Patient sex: F
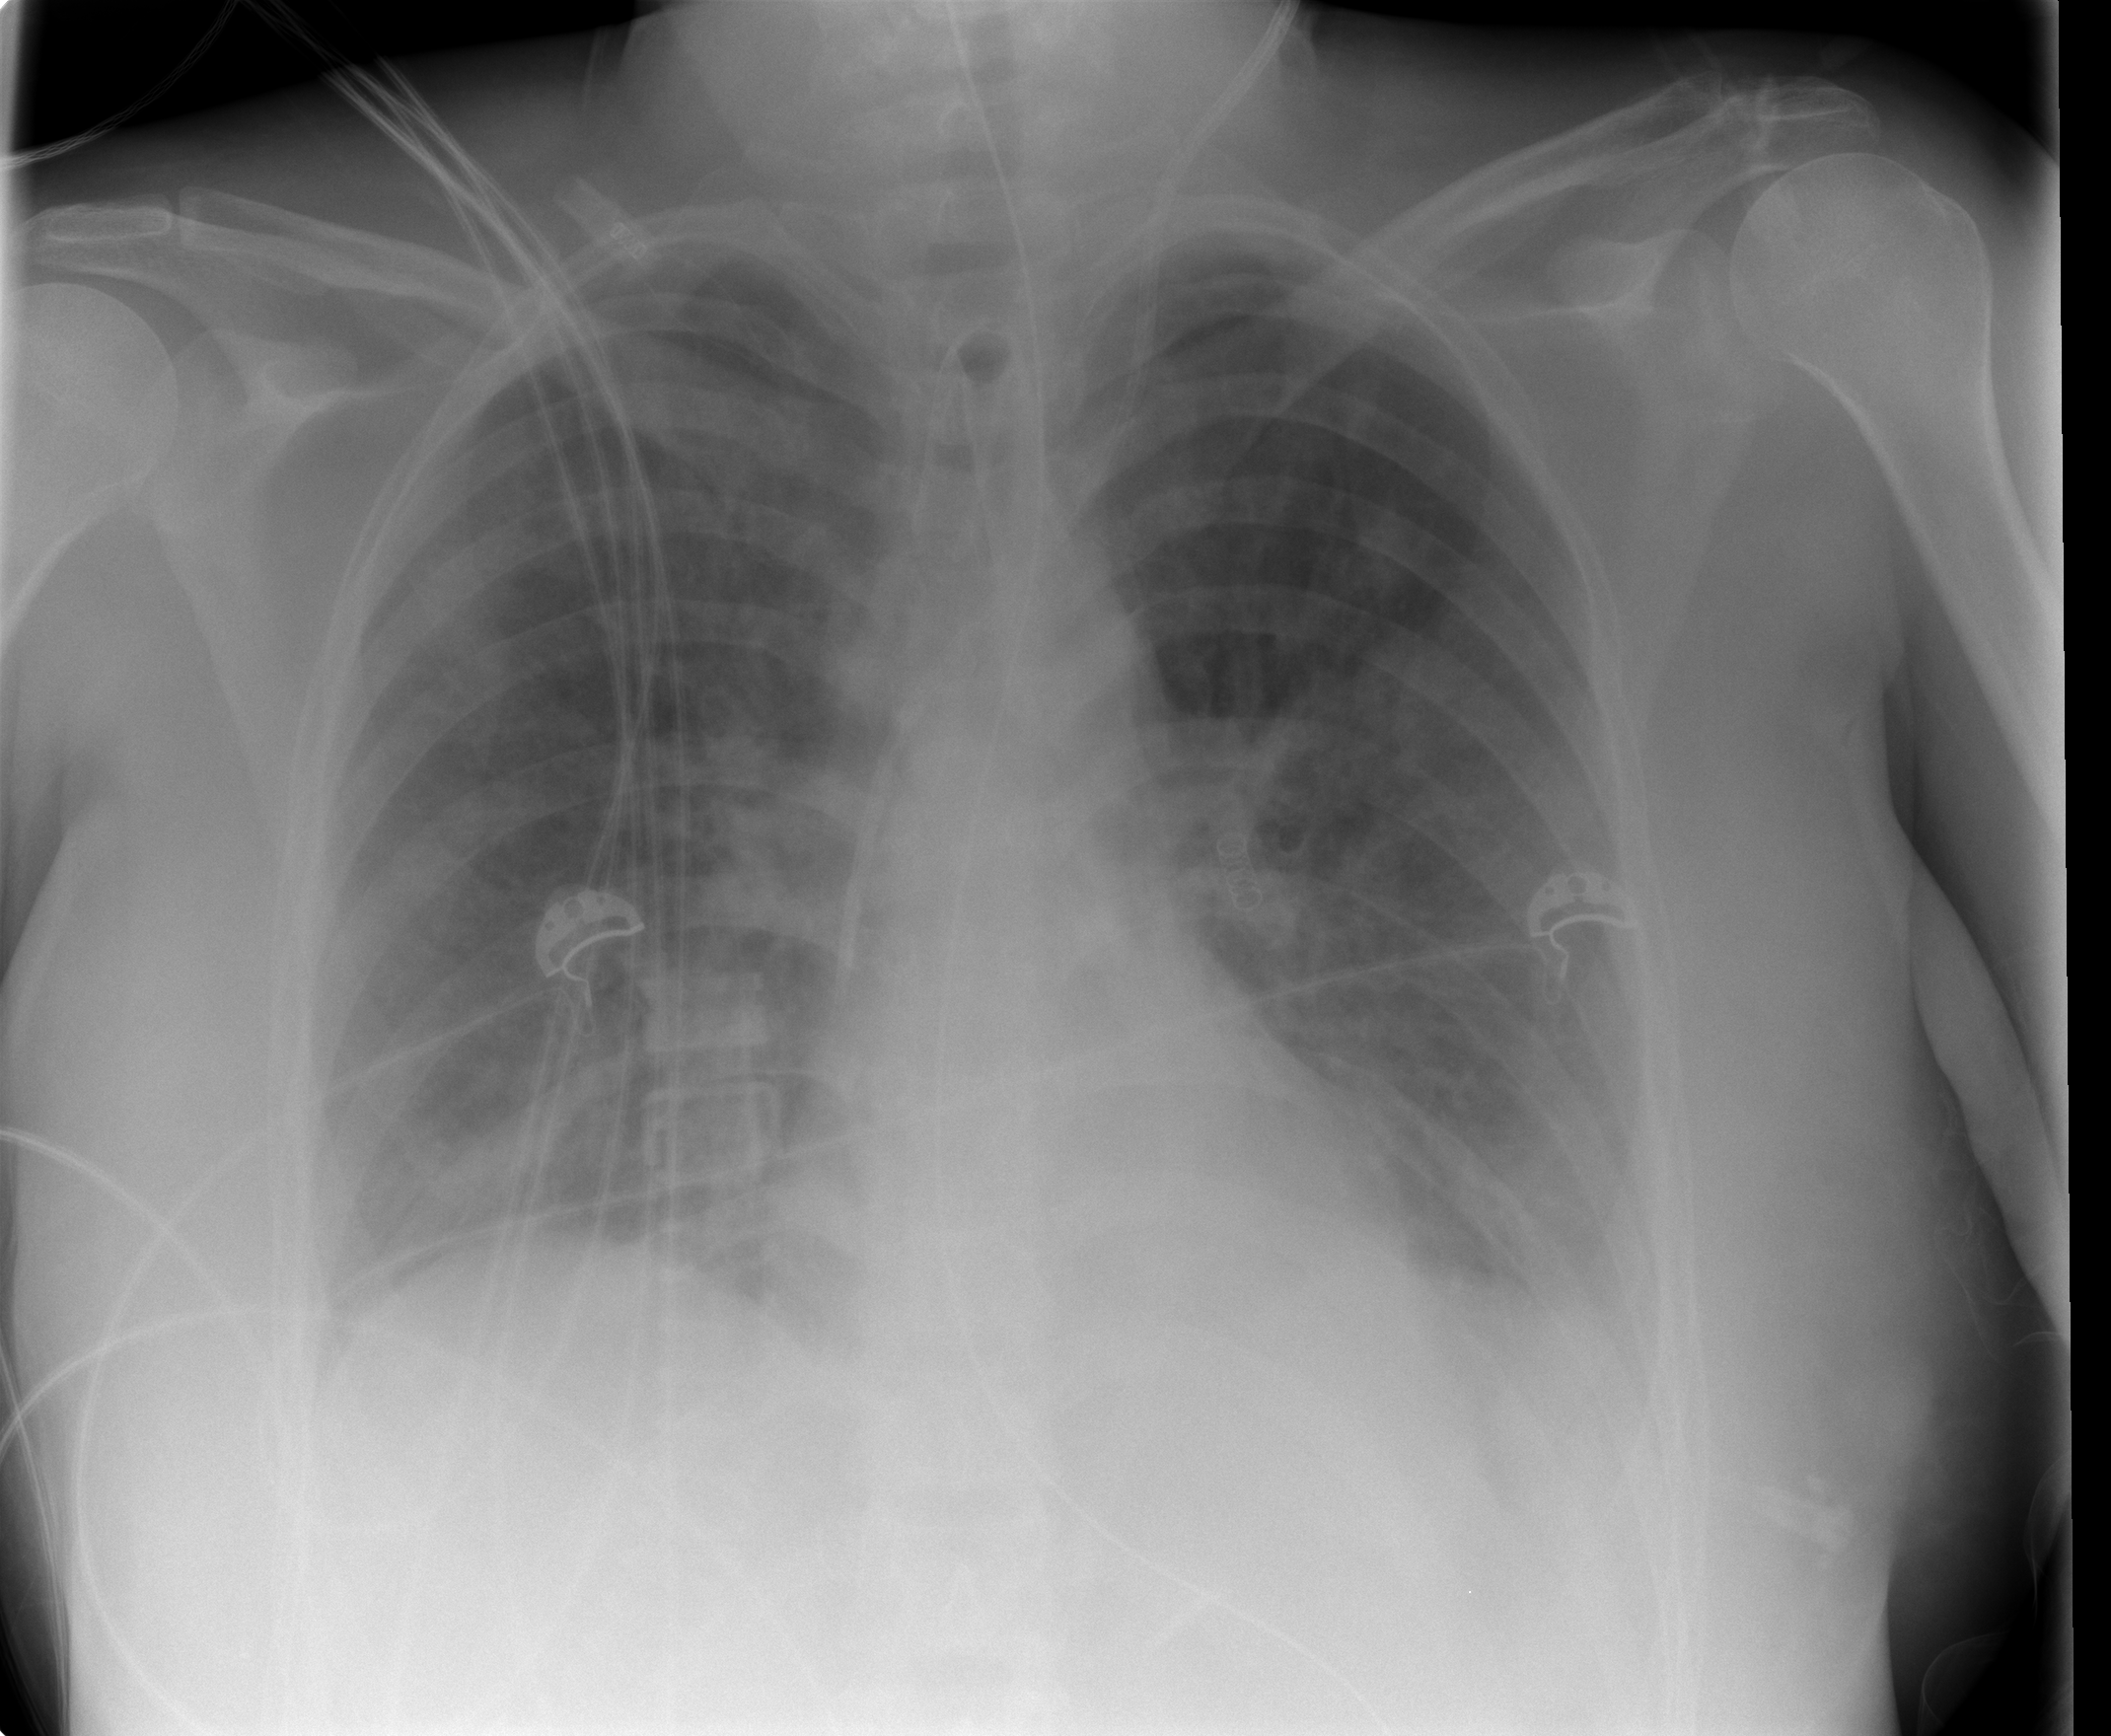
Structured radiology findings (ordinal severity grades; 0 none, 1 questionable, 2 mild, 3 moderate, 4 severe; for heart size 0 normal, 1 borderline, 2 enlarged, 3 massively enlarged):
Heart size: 0
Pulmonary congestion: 2
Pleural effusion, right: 0
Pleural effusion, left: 2
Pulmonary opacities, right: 2
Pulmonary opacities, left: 2
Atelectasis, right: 2
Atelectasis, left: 2